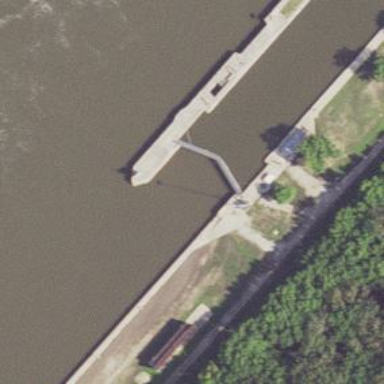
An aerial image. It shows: Lock gate along waterway.